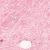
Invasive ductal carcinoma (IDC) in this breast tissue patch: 0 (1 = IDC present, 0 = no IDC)